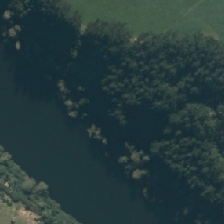
Land cover: broadleaved_indigenous_hardwood